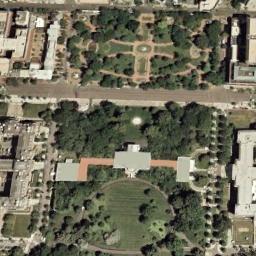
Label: palace